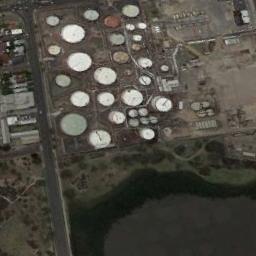
Label: storage tanks